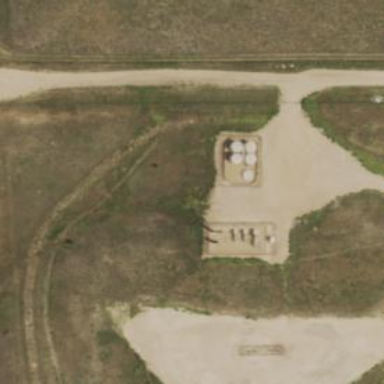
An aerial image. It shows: Storage tank with man-made structure.